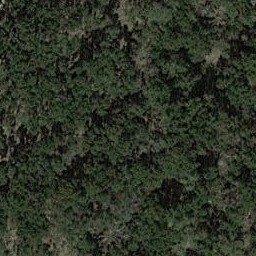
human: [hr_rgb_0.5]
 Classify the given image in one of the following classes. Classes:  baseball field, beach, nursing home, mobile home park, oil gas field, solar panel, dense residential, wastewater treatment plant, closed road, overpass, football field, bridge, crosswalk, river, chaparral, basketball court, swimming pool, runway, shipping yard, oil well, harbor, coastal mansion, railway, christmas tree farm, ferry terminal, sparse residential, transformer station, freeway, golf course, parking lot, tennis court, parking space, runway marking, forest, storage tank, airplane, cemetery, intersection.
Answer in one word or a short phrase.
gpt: forest